Question: In my iphone application,
I have a one navigation bar Image to set I have set it like this....
'''
if ([self.navigationController.navigationBar respondsToSelector:@selector(setBackgroundImage:forBarMetrics:)]){
[self.navigationController.navigationBar setBackgroundImage:[UIImage imageNamed:@"navigationBarReady.png"] forBarMetrics:UIBarMetricsDefault];
}
UIBarButtonItem *bbiLeft=[[UIBarButtonItem alloc] initWithImage:[UIImage imageNamed:@"btnBack.png"] style:UIBarButtonItemStylePlain target:self action:@selector(btnBackPressed:)];
[bbiLeft setTintColor:[UIColor clearColor]];
[bbiLeft setBackgroundVerticalPositionAdjustment:7.0f forBarMetrics:UIBarMetricsDefault];
self.navigationItem.leftBarButtonItem=bbiLeft;
'''
It appears like this...

I want to set its color as navigationbar's background
How??
Thanks..
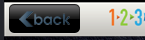
Answer: Get the Answer...
'''
/* Back Button setted*/
UIButton *btnBack=[UIButton buttonWithType:UIButtonTypeCustom];
[btnBack addTarget:self action:@selector(btnBackPressed:) forControlEvents:UIControlEventTouchUpInside];
[btnBack setImage:[UIImage imageNamed:@"btnBack.png"] forState:UIControlStateNormal];
[btnBack setFrame:CGRectMake(0, 0, 51,16)];
UIView *backModifiedView=[[UIView alloc] initWithFrame:btnBack.frame];
[btnBack setFrame:CGRectMake(btnBack.frame.origin.x, btnBack.frame.origin.y+7, btnBack.frame.size.width, btnBack.frame.size.height)];
[backModifiedView addSubview:btnBack];
UIBarButtonItem *bbiLeft=[[UIBarButtonItem alloc] initWithCustomView:backModifiedView];
self.navigationItem.leftBarButtonItem=bbiLeft;
/* Arpit */
//set Navgation Bar.
if ([self.navigationController.navigationBar respondsToSelector:@selector(setBackgroundImage:forBarMetrics:)]){
[self.navigationController.navigationBar setBackgroundImage:[UIImage imageNamed:@"navigationBarReady.png"] forBarMetrics:UIBarMetricsDefault];
}
'''